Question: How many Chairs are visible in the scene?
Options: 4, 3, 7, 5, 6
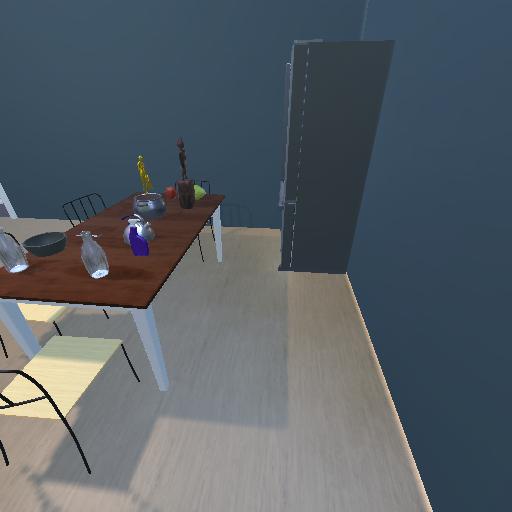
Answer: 4